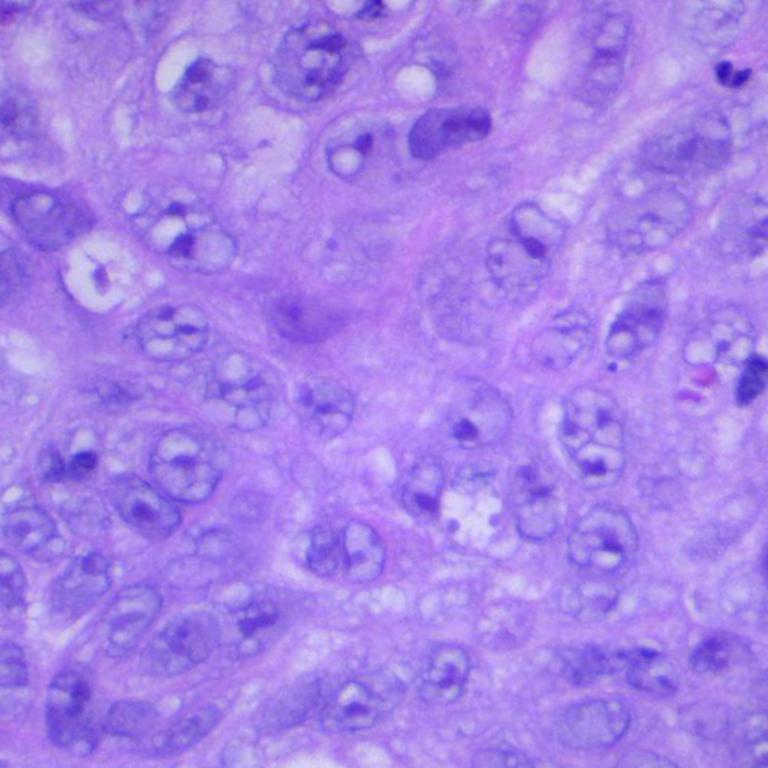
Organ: lung
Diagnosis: squamous carcinomas